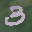
Label: 3